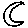
Label: moon